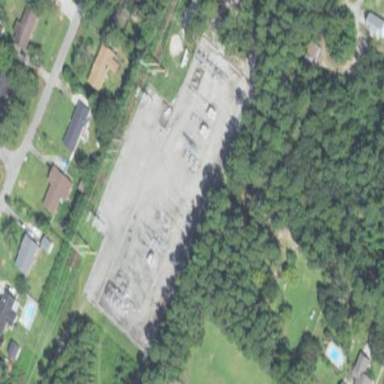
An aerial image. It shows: Distribution substation surrounded by fence.